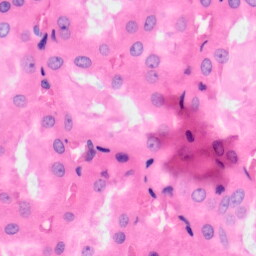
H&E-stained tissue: Kidney